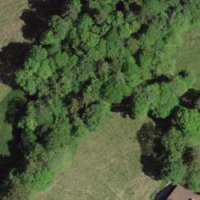
EUNIS habitat code: 52
Species observed at this site:
Fagus sylvatica